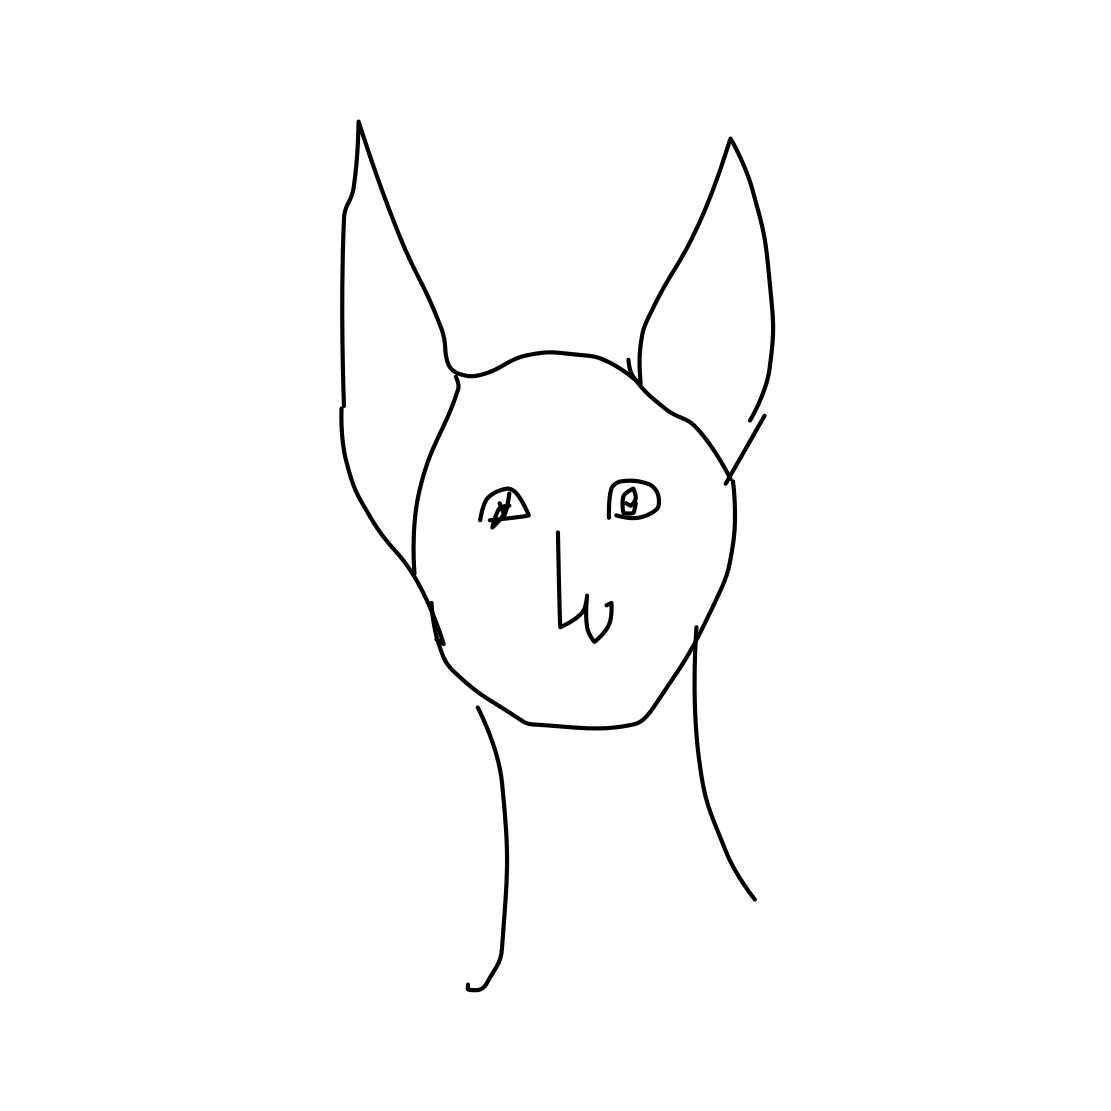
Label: bear (animal)